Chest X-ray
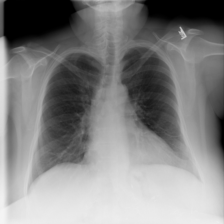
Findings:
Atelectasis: negative
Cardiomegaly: negative
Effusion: negative
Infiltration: negative
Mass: negative
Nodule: negative
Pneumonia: negative
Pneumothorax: negative
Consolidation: negative
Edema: negative
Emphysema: negative
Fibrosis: negative
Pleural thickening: negative
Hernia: negative